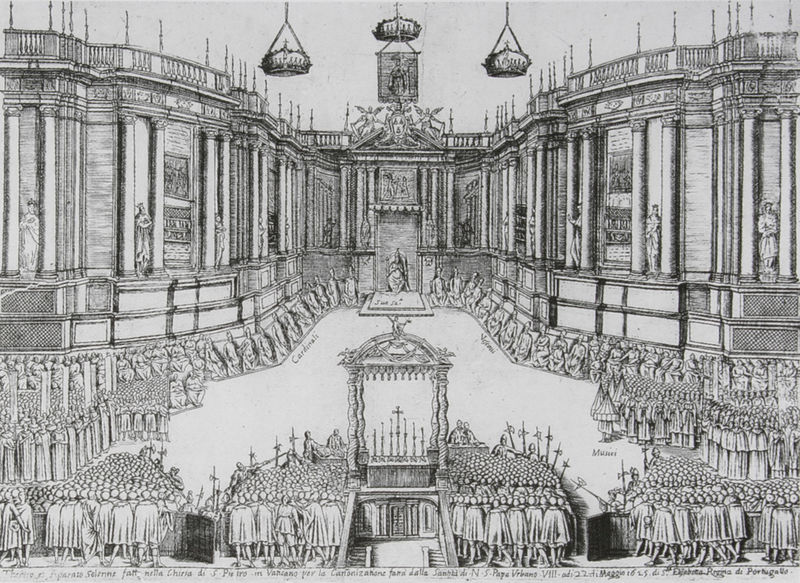
Titel: Berninis Chorausstattung für die Seligsprechung von Elisabeth von Portugal in St. Peter in Rom
Standort: Rom
Institution: Biblioteca Apostolica Vaticana
Schlagwörter: gruppe, himmel, mann, schatten, weiß, menschen, sitzen, stadt, grau, hintergrund, lampe, lampen, licht, lichter, männer, pfeiler, rücken, schwarz, skizze, säulen, zeichnung, dach, gebäude, haus, schloss, fest, leute, menge, versammlung, architektur, diener, stein, innenraum, kirche, boden, adel, engel, statue, balkon, schrift, bogen, fahnen, perspektive, zuschauer, dächer, giebel, grafik, graphik, hof, platz, saal, krieg, querformat, treppe, gefolge, kaiser, könig, papst, soldaten, thron, inschrift, kerzen, kronleuchter, leuchter, stufen, tor, gruppen, halle, kreuz, palast, balustrade, symmetrisch, druck, druckgraphik, druckgrafik, schraffur, radierung, stich, militär, schwarzweiß, schwerter, waffen, beschriftung, volk, bleistift, herrscher, zeremonie, entwurf, menschenmenge, ritter, armee, heer, altar, kapitelle, rom, skulpturen, kreuze, statuen, gottesdienst, klerus, krönung, audienz, historiengemälde, vatikan, baldachin, lanzen, tempel, hellebarden, heilige, parade, kupferstich, sakral, festzug, handschrift, kardinäle, historisch, kronen, roi, nischen, kreut, petersdom, krypta, paier, ordnung, baluster, augsburg, st. peter, aachen, église, symétrie, ampel, regensburg, hängelampe, sper, aufstellung, aufmarsch, thronsaal, konzil, scharffur, alatr, schwazr, couronnement, chrétien, schraffieren, religion, scène, architekut, repas, pape, heelbarden, menschenmänge, papstaudienz, foule, staturen, papstthron, célébration, konklave, ephemere architektur, soldaten kreuz kirche